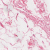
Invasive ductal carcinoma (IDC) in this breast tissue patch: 0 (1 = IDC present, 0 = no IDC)